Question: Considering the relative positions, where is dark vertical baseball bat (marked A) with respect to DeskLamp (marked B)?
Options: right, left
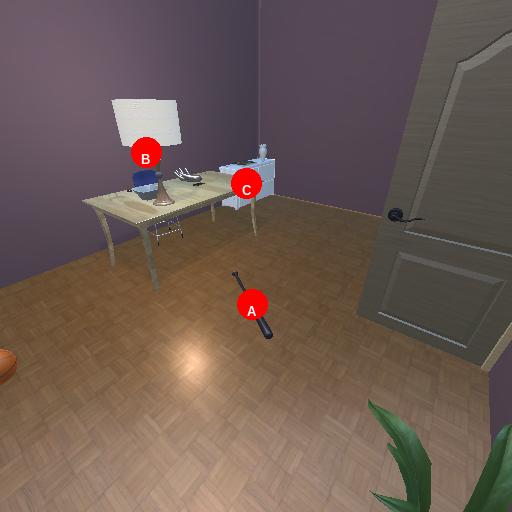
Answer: right